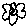
Label: flower